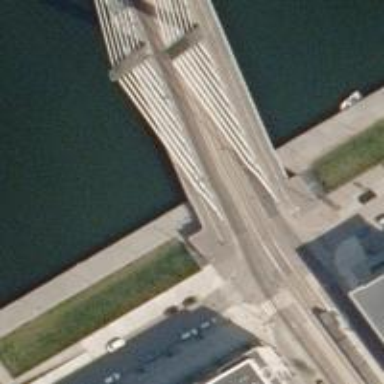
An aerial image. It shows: Asphalt tertiary road on bridge.